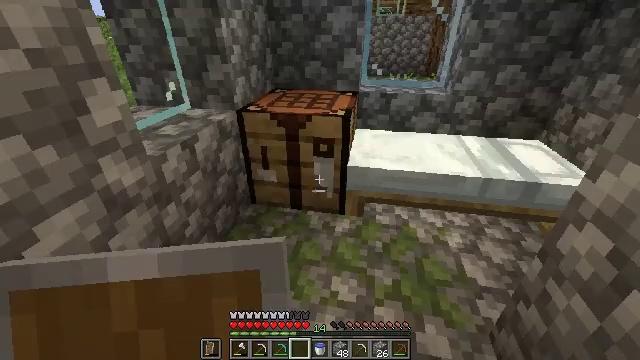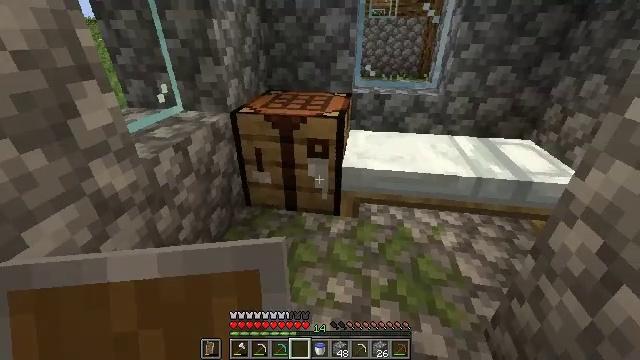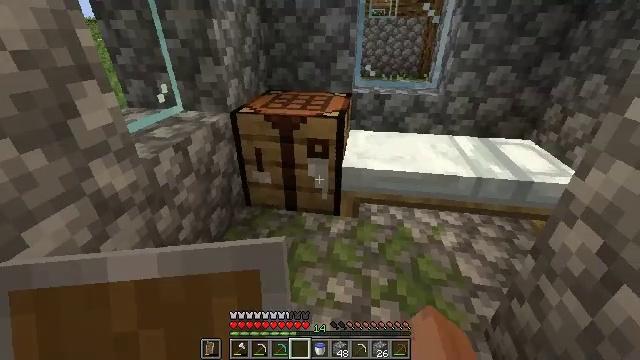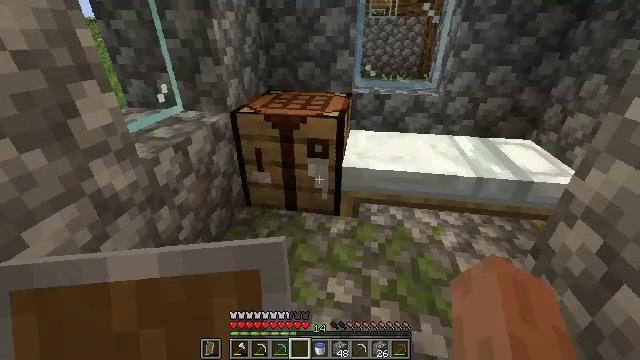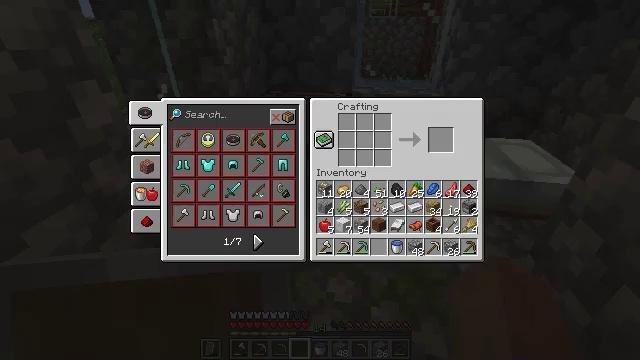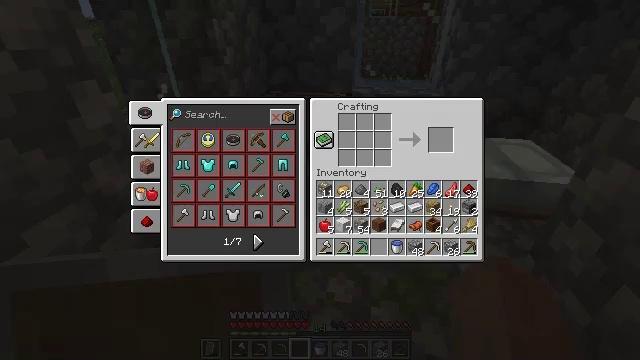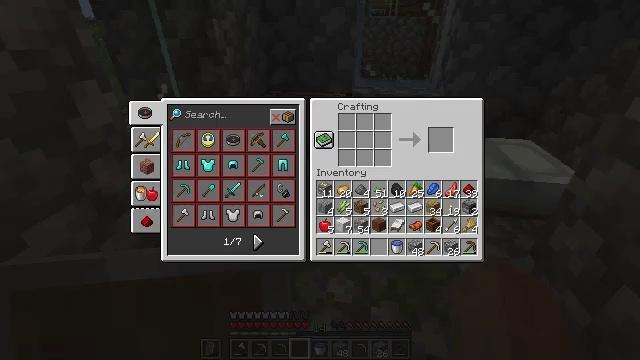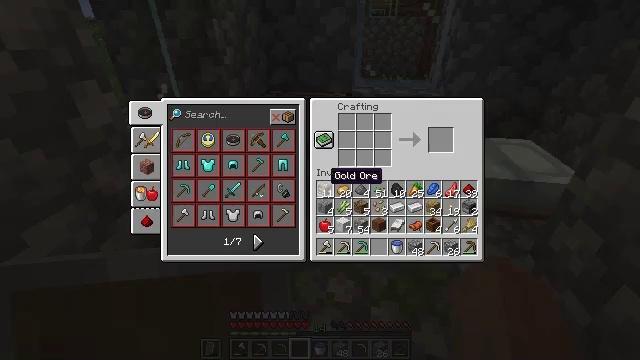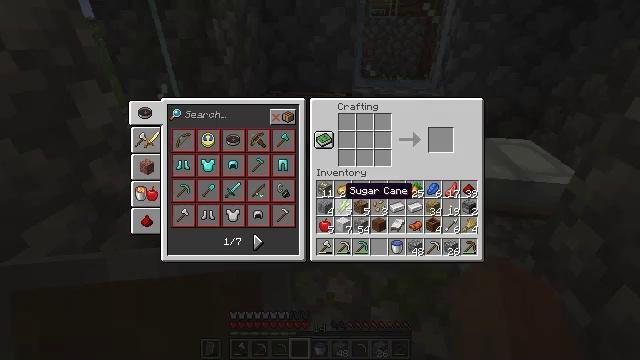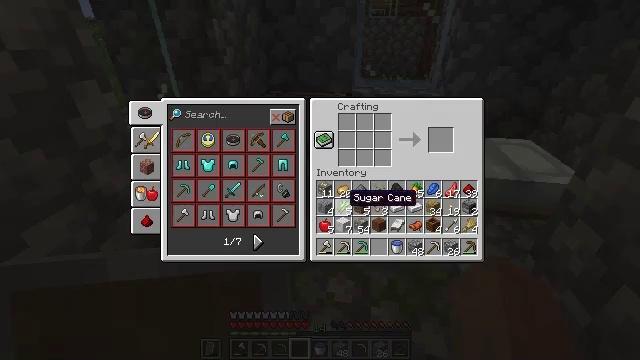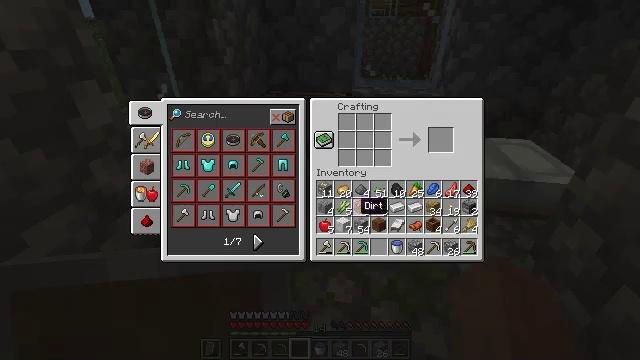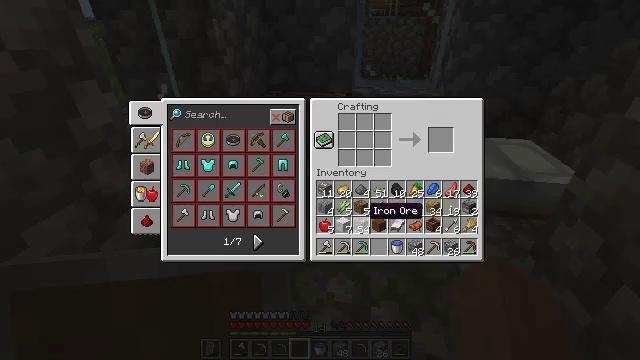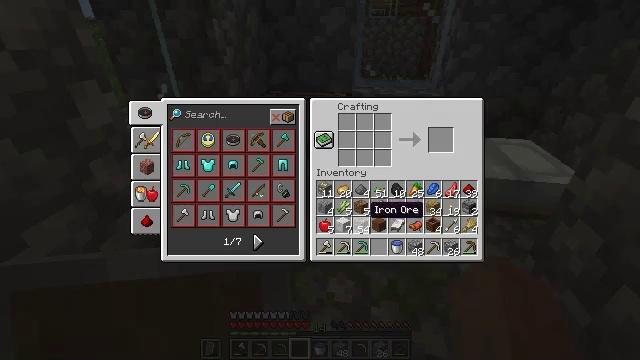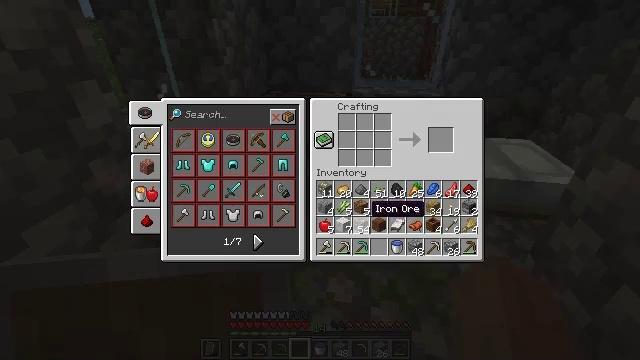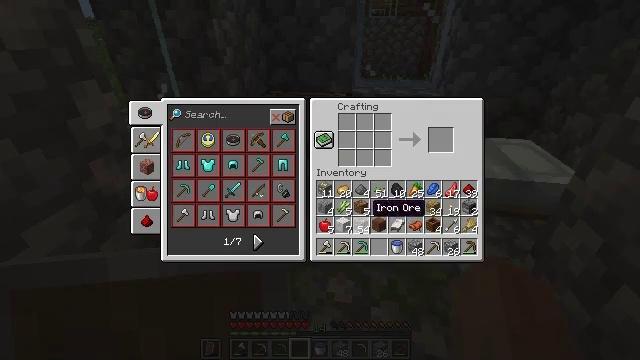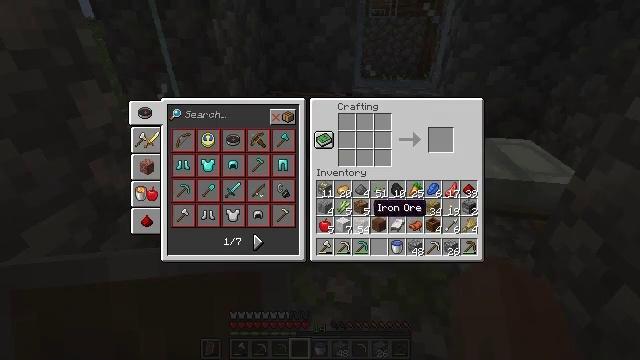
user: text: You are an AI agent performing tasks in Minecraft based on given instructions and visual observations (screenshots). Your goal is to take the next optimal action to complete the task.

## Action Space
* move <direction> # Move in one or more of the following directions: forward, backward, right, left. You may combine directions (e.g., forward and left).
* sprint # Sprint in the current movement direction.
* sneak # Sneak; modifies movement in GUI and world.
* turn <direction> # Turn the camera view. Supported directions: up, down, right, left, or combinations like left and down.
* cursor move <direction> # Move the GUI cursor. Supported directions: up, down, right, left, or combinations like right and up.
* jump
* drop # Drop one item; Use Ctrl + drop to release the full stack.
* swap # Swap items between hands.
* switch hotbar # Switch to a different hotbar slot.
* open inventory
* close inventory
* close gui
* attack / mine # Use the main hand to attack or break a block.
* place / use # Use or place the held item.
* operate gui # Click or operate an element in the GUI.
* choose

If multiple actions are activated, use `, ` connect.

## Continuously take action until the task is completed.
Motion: motion action
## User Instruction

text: Craft a chest with wooden planks in the crafting table.
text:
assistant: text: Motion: turn right
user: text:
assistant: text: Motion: no_op
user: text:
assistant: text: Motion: no_op
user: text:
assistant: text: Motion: open gui
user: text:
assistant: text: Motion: no_op
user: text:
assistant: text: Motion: no_op
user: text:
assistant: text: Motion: no_op
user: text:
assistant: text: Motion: cursor move right and down
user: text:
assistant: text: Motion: cursor move down
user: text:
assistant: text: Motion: cursor move right and down
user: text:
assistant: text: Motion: cursor move right
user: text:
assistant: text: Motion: no_op
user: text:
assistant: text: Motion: no_op
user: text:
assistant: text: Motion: no_op
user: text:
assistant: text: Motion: no_op
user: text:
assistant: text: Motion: no_op
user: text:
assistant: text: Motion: no_op
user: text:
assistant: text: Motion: no_op
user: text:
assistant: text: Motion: cursor move up
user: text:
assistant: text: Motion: cursor move up
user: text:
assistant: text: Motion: no_op
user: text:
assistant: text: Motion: cursor move right
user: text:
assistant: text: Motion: cursor move right and down
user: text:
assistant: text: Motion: cursor move right and down
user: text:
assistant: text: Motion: cursor move right
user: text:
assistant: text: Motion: no_op
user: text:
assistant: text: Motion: no_op
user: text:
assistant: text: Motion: no_op
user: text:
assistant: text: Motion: no_op
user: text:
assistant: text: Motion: no_op